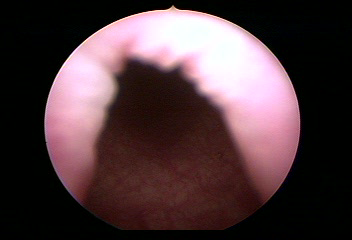
Modality: WLC
Class: Normal mucosa
Bladder cancer association: No